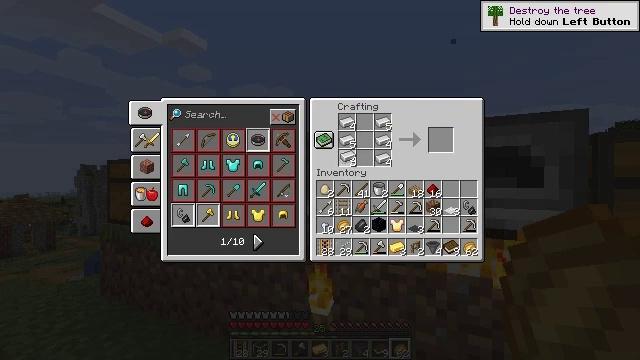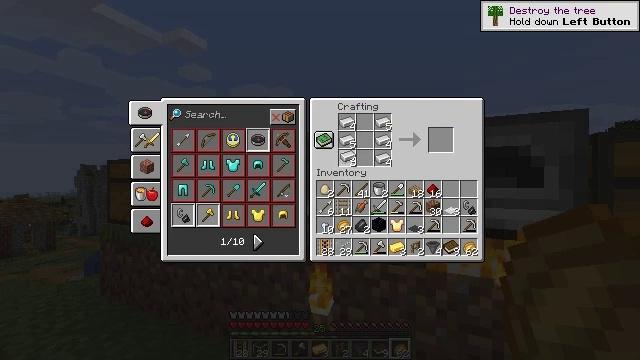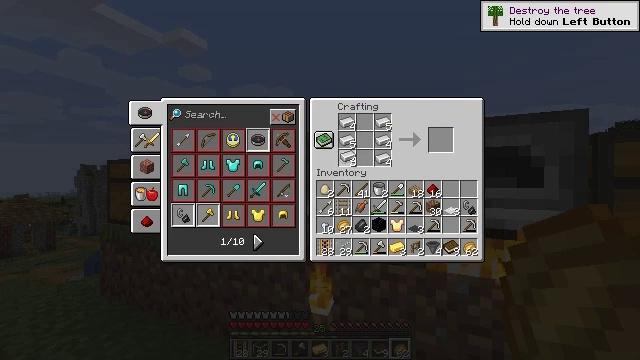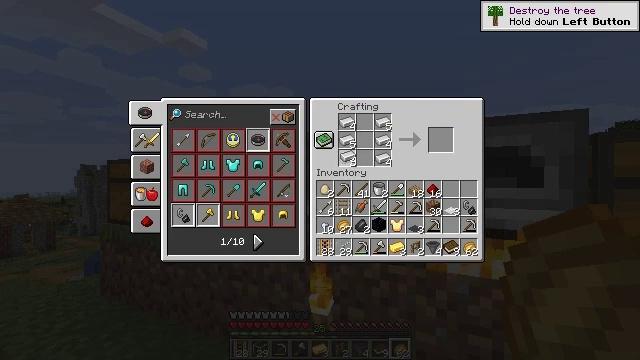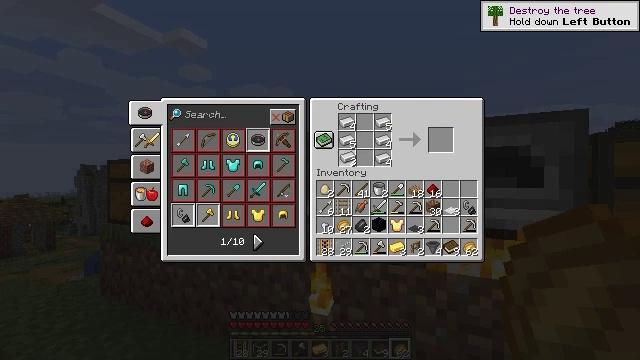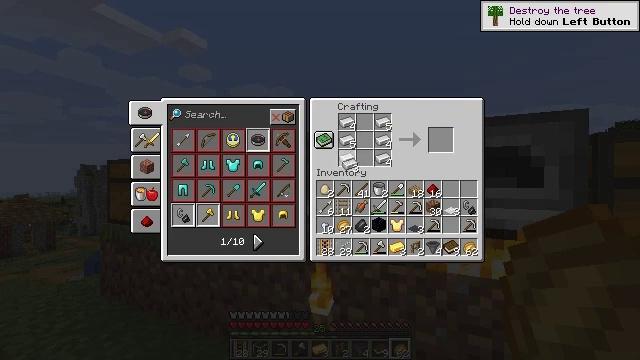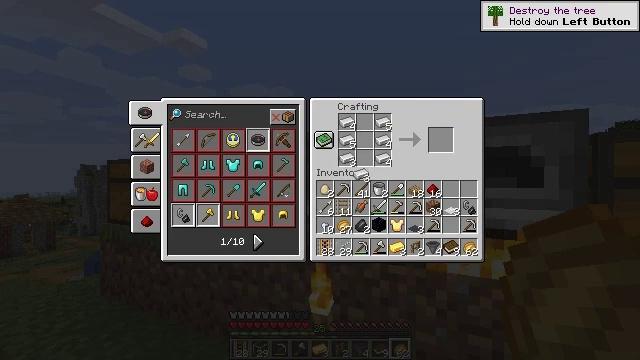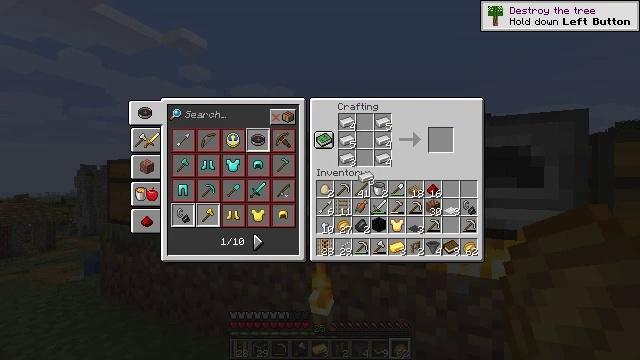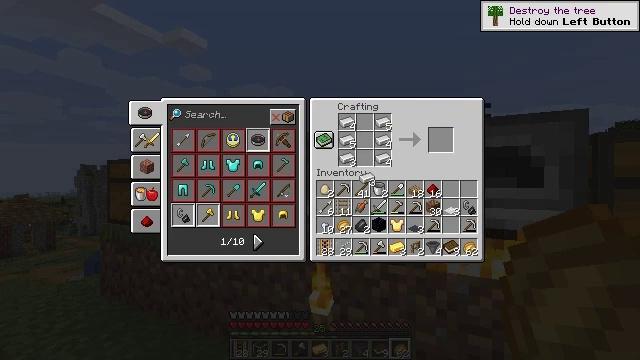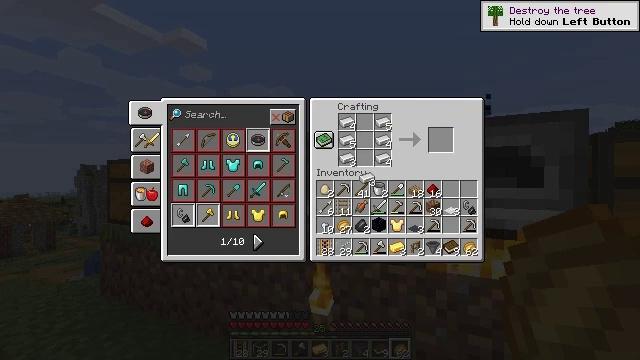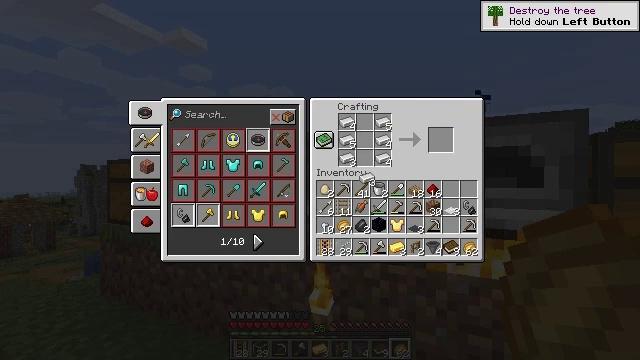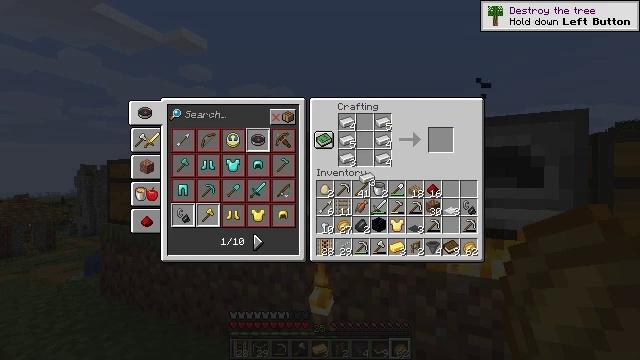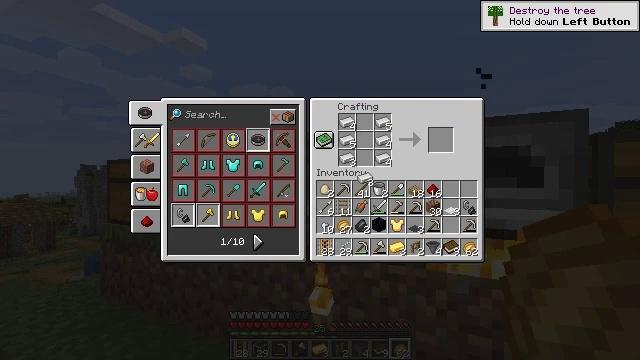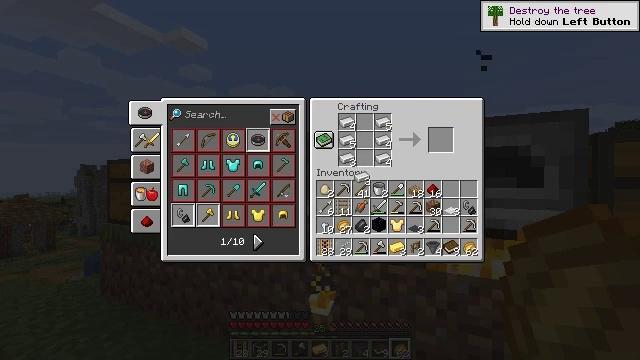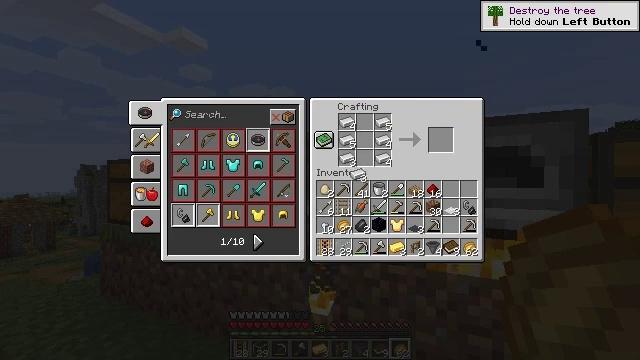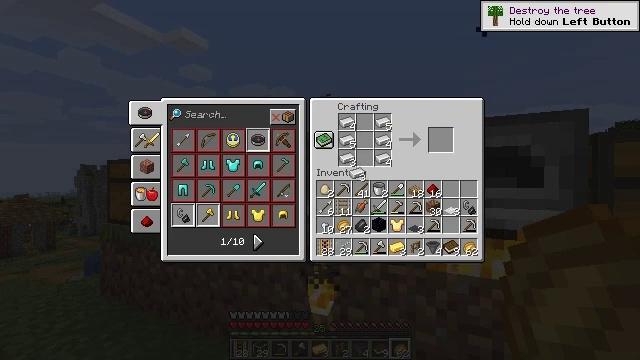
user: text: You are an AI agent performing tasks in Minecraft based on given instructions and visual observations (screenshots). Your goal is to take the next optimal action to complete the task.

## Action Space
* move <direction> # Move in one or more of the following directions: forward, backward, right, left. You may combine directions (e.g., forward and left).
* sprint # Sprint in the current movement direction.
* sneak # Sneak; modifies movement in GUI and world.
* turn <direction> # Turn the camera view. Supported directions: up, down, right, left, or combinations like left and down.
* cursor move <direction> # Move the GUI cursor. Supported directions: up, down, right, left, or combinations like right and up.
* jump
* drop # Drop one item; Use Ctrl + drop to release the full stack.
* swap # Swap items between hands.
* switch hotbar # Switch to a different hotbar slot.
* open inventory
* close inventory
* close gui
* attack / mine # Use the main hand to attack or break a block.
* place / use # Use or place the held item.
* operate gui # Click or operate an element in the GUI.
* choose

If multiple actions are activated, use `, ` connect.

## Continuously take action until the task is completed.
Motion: motion action
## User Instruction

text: Combine iron ingots and a stick on the crafting table to make a rail.
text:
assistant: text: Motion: choose
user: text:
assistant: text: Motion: choose
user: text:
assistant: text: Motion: choose
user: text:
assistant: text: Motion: no_op
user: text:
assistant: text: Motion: cursor move down
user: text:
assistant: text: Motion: cursor move right and down
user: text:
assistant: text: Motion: no_op
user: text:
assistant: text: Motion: no_op
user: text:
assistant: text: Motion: no_op
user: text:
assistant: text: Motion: no_op
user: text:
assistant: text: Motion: no_op
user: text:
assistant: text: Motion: no_op
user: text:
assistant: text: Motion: no_op
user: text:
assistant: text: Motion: no_op
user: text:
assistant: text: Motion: no_op
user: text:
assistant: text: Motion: no_op
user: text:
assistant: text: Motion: no_op
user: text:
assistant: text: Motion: no_op
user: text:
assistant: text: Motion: no_op
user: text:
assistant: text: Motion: no_op
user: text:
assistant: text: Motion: no_op
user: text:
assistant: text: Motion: choose
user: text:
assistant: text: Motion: choose
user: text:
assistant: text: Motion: choose
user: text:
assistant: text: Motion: choose
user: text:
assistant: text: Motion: no_op
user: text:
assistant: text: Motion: cursor move right
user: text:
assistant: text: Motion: cursor move right
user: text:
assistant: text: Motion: no_op
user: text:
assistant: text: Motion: no_op